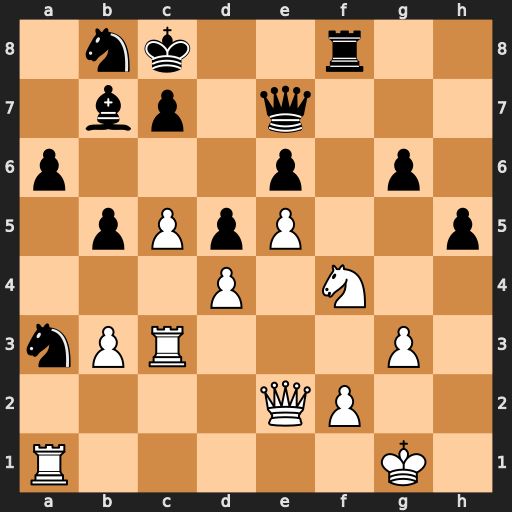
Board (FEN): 1nk2r2/1bp1q3/p3p1p1/1pPpP2p/3P1N2/nPR3P1/4QP2/R5K1
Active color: w
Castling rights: -
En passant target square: -
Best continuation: Nxg6 Qe8 Nxf8